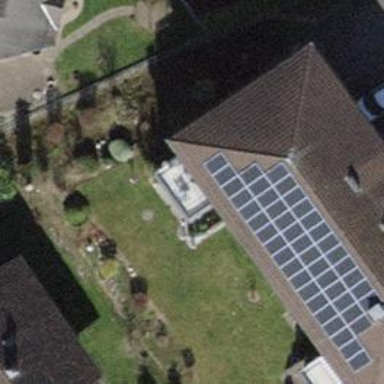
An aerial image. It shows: Small solar photovoltaic panel generator is producing electricity.